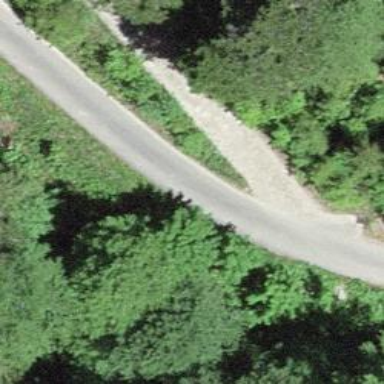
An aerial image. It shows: Asphalt track with grade 1 surface. The track is groomed for backcountry hiking.